Question: I'm trying to implement A* path finding algorithm (now it's Dijkstra's algorithm i.e without heuristic) using this article <URL>.

instead of the empty begin ... end; it should be this step:
> If it is on the open list already, check to see if this path to that
square is better, using G cost as the measure. A lower G cost means
that this is a better path. If so, change the parent of the square to
the current square, and recalculate the G and F scores of the square.
but I think it is not important because there is no diagonal movement.
'''
uses
crt;
const
MAXX = 20;
MAXY = 25;
type
TArr = array [0..MAXY, 0..MAXX] of integer;
TCell = record
x: integer;
y: integer;
end;
TListCell = record
x: integer;
y: integer;
G: integer;
parent: TCell;
end;
TListArr = array [1..10000] of TListCell;
TList = record
arr: TListArr;
len: integer;
end;
var
i, j, minind, ind, c: integer;
start, finish: TCell;
current: TListCell;
field: TArr;
opened, closed: TList;
procedure ShowField;
var
i, j: integer;
begin
textcolor(15);
for i := 0 to MAXX do
begin
for j := 0 to MAXY do
begin
case field[j, i] of
99: textcolor(8); // not walkable
71: textcolor(14); // walkable
11: textcolor(10); // start
21: textcolor(12); // finish
15: textcolor(2); // path
14: textcolor(5);
16: textcolor(6);
end;
write(field[j, i], ' ');
end;
writeln;
end;
textcolor(15);
end;
procedure AddClosed(a: TListCell);
begin
closed.arr[closed.len + 1] := a;
inc(closed.len);
end;
procedure AddOpened(x, y, G: integer);
begin
opened.arr[opened.len + 1].x := x;
opened.arr[opened.len + 1].y := y;
opened.arr[opened.len + 1].G := G;
inc(opened.len);
end;
procedure DelOpened(n: integer);
var
i: integer;
begin
AddClosed(opened.arr[n]);
for i := n to opened.len - 1 do
opened.arr[i] := opened.arr[i + 1];
dec(opened.len);
end;
procedure SetParent(var a: TListCell; parx, pary: integer);
begin
a.parent.x := parx;
a.parent.y := pary;
end;
function GetMin(var a: TList): integer;
var
i, min, mini: integer;
begin
min := MaxInt;
mini := 0;
for i := 1 to a.len do
if a.arr[i].G < min then
begin
min := a.arr[i].G;
mini := i;
end;
GetMin := mini;
end;
function FindCell(a: TList; x, y: integer): integer;
var
i: integer;
begin
FindCell := 0;
for i := 1 to a.len do
if (a.arr[i].x = x) and (a.arr[i].y = y) then
begin
FindCell := i;
break;
end;
end;
procedure ProcessNeighbourCell(x, y: integer);
begin
if (field[current.x + x, current.y + y] <> 99) then // if walkable
if (FindCell(closed, current.x + x, current.y + y) <= 0) then // and not visited before
if (FindCell(opened, current.x + x, current.y + y) <= 0) then // and not added to list already
begin
AddOpened(current.x + x, current.y + y, current.G + 10);
SetParent(opened.arr[opened.len], current.x, current.y);
// field[opened.arr[opened.len].x, opened.arr[opened.len].y]:=16;
end
else
begin
end;
end;
begin
randomize;
for i := 0 to MAXX do
for j := 0 to MAXY do
field[j, i] := 99;
for i := 1 to MAXX - 1 do
for j := 1 to MAXY - 1 do
if random(5) mod 5 = 0 then
field[j, i] := 99
else field[j, i] := 71;
// start and finish positions coordinates
start.x := 5;
start.y := 3;
finish.x := 19;
finish.y := 16;
field[start.x, start.y] := 11;
field[finish.x, finish.y] := 21;
ShowField;
writeln;
opened.len := 0;
closed.len := 0;
AddOpened(start.x, start.y, 0);
SetParent(opened.arr[opened.len], -1, -1);
current.x := start.x;
current.y := start.y;
repeat
minind := GetMin(opened);
current.x := opened.arr[minind].x;
current.y := opened.arr[minind].y;
current.G := opened.arr[minind].G;
DelOpened(minind);
ProcessNeighbourCell(1, 0); // look at the cell to the right
ProcessNeighbourCell(-1, 0); // look at the cell to the left
ProcessNeighbourCell(0, 1); // look at the cell above
ProcessNeighbourCell(0, -1); // look at the cell below
if (FindCell(opened, finish.x, finish.y) > 0) then
break;
until opened.len = 0;
// count and mark path
c := 0;
while ((current.x <> start.x) or (current.y <> start.y)) do
begin
field[current.x, current.y] := 15;
ind := FindCell(closed, current.x, current.y);
current.x := closed.arr[ind].parent.x;
current.y := closed.arr[ind].parent.y;
inc(c);
end;
ShowField;
writeln(c);
readln;
end.
'''
Feb 1 '12: updated code, also fixed path marking (there should be or instead and), looks like it works now :)
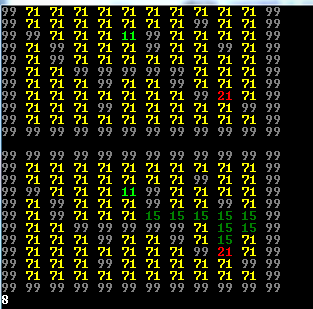
Answer: You should rewrite the program to use a loop instead of cut-and-paste to visit each neighbor. If you do that you will avoid bugs like the following:
'''
if (field[current.x, current.y - 1] <> 99) then
if (FindCell(closed, current.x, current.y - 1) <= 0) then
if (FindCell(opened, current.x + 1, current.y) <= 0) then
'''
(See the inconsistent 'current.x + 1, current.y' in the last line.)
---
With respect to the loop, I was thinking of something like this (pseudo-Python):
'''
neighbor_offsets = [(0, 1), (0, -1), (1, 0), (-1, 0)]
for offset in neighbor_offsets:
neighbor = current + offset
if is_walkable(neighbor) and not is_visited(neighbor):
# Open 'neighbor' with 'current' as parent:
open(neighbor, current)
# Perhaps check if the goal is reached:
if neighbor == finish:
goal_reached = True
break
'''
If you don't write a loop but just refactor to
'''
ProcessCell(x+1, y);
ProcessCell(x-1, y);
ProcessCell(x, y-1);
ProcessCell(x, y-1);
'''
then that's a great improvement too.